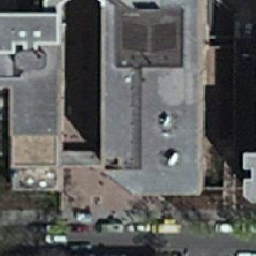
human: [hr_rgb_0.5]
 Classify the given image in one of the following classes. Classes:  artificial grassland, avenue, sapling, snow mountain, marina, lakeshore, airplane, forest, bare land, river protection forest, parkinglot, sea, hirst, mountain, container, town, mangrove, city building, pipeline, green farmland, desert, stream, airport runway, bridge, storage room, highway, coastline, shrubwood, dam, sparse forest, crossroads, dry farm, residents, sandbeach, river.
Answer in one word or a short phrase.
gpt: city building